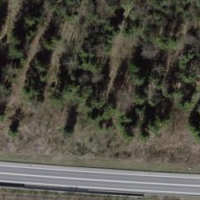
EUNIS habitat code: 41
Species observed at this site:
Fraxinus excelsior